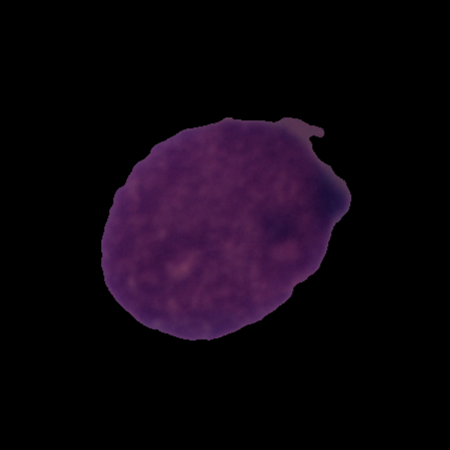
Label: cancer